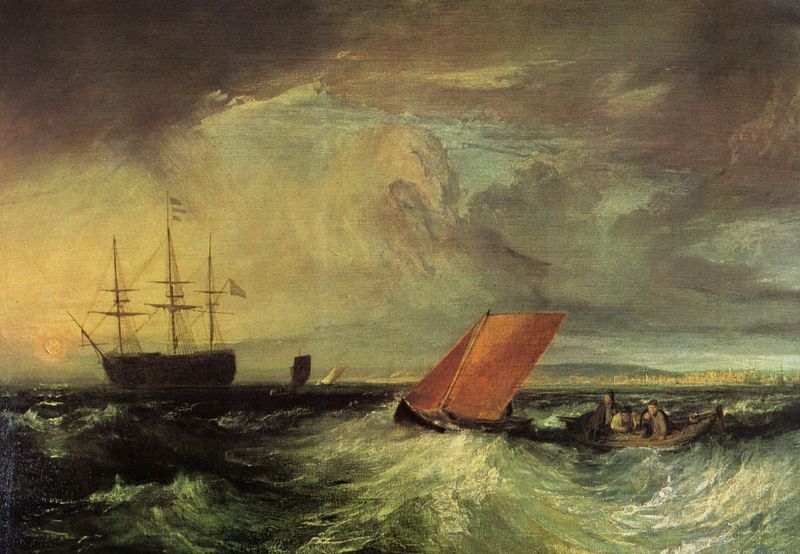
Titel: Sheerness, von der Nore aus gesehen
Künstler: William Turner
Standort: (Großbritannien)
Institution: Loyd Collection
Schlagwörter: berg, blau, dunkel, gemälde, gewitter, himmel, meer, schatten, wasser, weiß, wolken, grün, impressionismus, landschaft, menschen, see, stadt, ufer, abend, bewegung, braun, grau, hell, hintergrund, licht, männer, orange, schwarz, rot, wolke, malerei, jung, öl, dämmerung, ferne, horizont, häuser, natur, wind, sonne, rosa, boot, boote, kahn, bewölkt, gischt, küste, schiff, schiffe, segel, segelboot, segelschiffe, welle, wellen, düster, fahnen, fahne, fischer, flagge, jungen, mast, segelschiff, berge, sonnenlicht, lila, sonnenuntergang, klein, weis, masten, schaum, angst, aufgewühlt, brandung, flut, orkan, schiffbruch, seenot, seestück, sturm, turner, unglück, untergang, unwetter, wellengang, woge, wogen, ruderboot, ölfarben, abendrot, segeln, regen, vanitas, rechteck, bewölkung, abendhimmel, gefahr, leinwand, wimpel, seegang, schaumkronen, aufbruch, kentern, rettung, schiffbrüchige, aufgetürmt, sorge, mee, seeschlacht, seeleute, dreimaster, barke, horizonz, rettungsboot, schif, strum, gemäkde, in seenot, krängung, wekke, wellenberg, wingig, goyen, bildebene, rahen, dunkler himmel, meuterei, 1875, 1870, #haus, düstere stimmung, menschen im boot, kleines segelschiff, großes segelschiff, sftadt, sturm#